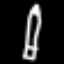
Label: pencil